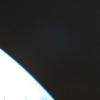
Label: space